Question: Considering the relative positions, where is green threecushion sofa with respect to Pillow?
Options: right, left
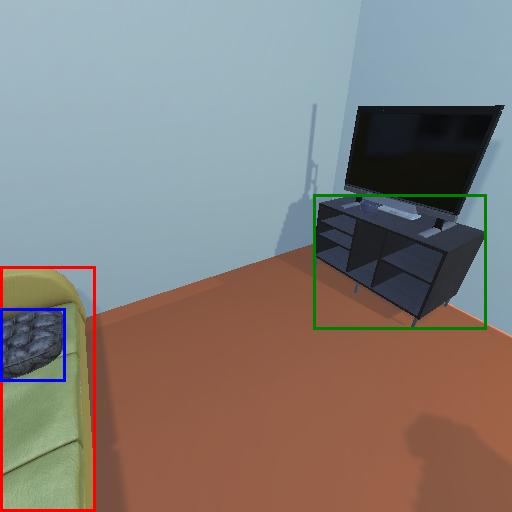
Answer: right